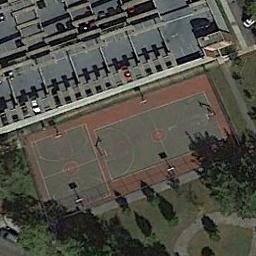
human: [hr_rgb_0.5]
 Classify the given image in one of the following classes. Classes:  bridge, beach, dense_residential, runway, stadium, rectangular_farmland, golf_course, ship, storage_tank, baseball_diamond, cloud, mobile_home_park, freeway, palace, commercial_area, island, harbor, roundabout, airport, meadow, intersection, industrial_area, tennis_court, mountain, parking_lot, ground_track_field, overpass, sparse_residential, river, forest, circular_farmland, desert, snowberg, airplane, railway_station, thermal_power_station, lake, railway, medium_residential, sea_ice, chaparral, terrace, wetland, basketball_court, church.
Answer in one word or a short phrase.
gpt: basketball_court